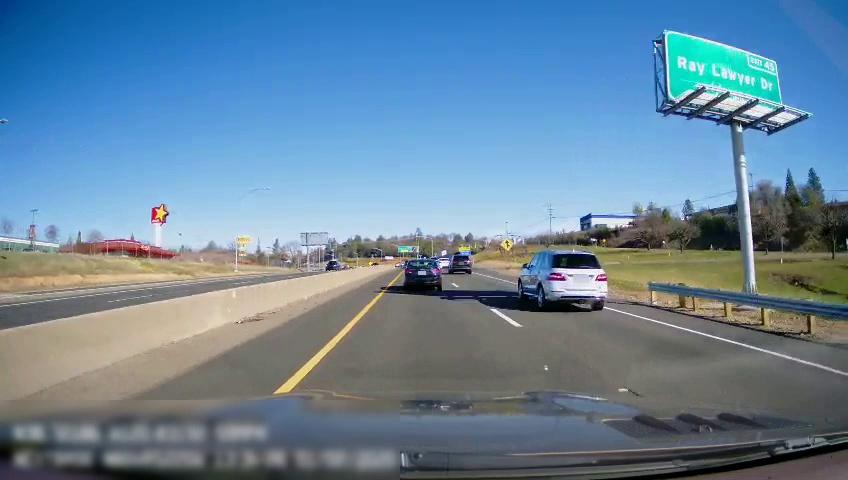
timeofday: Day
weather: Sunny
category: Drivable Space
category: Drivable Space
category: Vehicles | Car
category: Vehicles | Car
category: Vehicles | SUV
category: Vehicles | SUV
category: Vehicles | Car
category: Lanes | Current Lane
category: Lanes | Current Lane
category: Lanes | Alternate Lane
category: Lanes | Opposite Lane
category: Lanes | Opposite Lane
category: Traffic | Signs
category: Traffic | Signs
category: Traffic | Signs
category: Traffic | Signs
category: Traffic | Signs